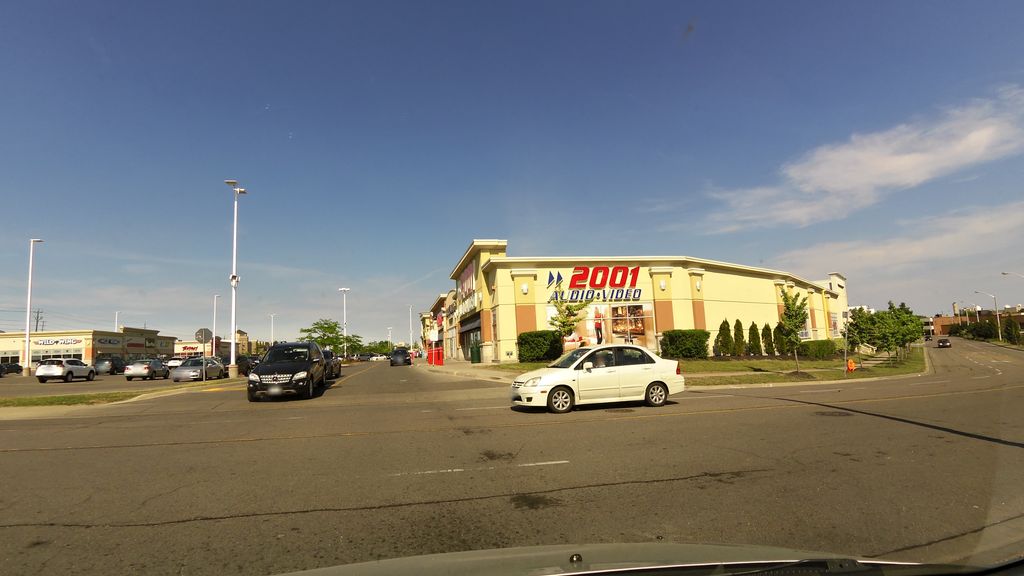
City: toronto